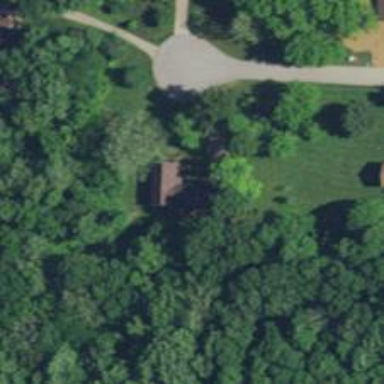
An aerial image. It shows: Simple house.